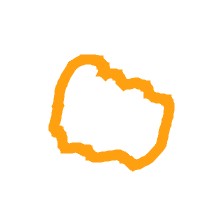
Shape: circle